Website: walmart
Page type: account-selection
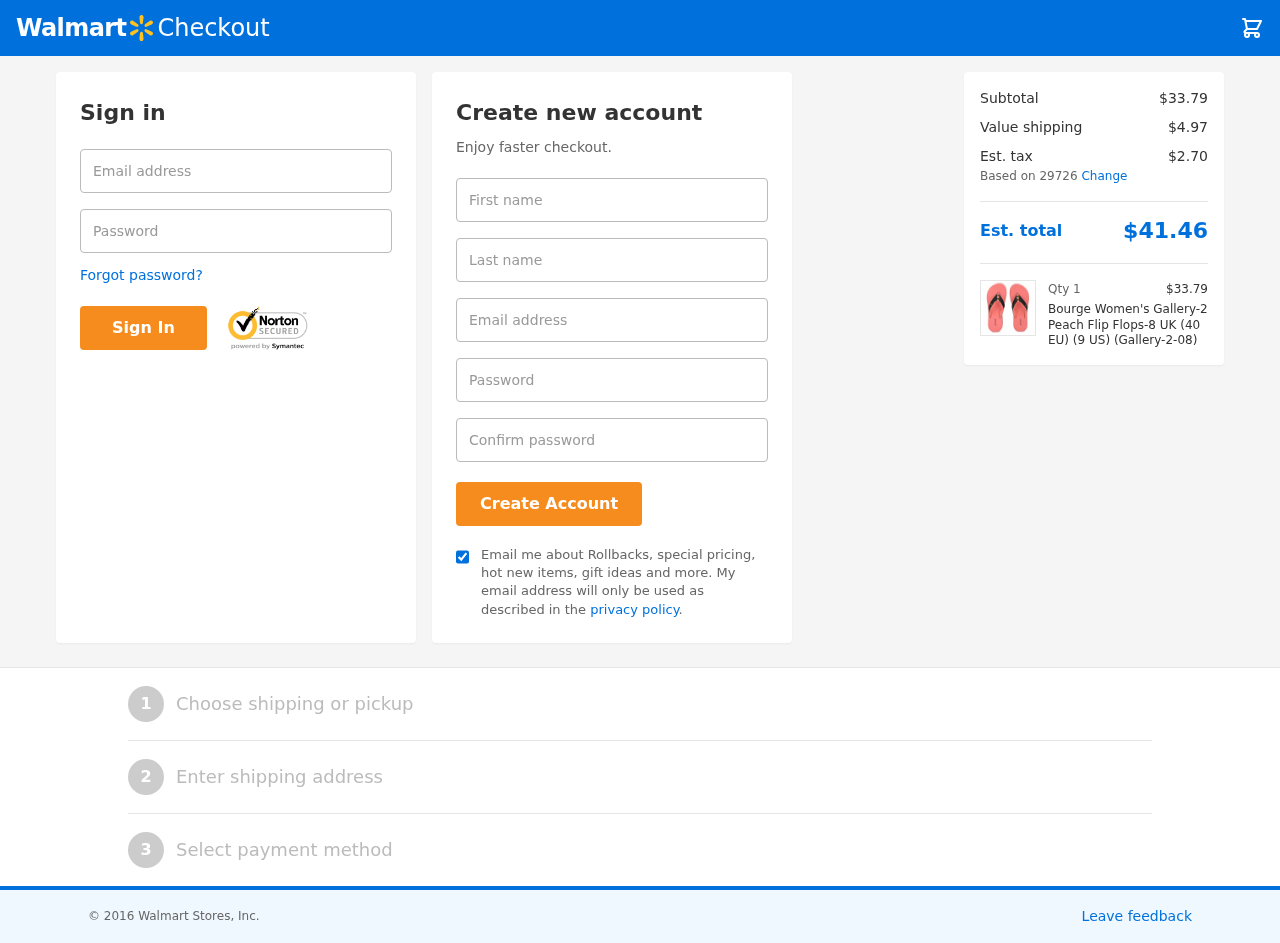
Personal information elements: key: PII_EMAIL
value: carla_garcia@hotmail.com
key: PII_FIRSTNAME
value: Carla
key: PII_LASTNAME
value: Garcia
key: PII_LOGIN_USERNAME
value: carlagarcia71
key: PII_POSTCODE
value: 29726
Product elements: key: PRODUCT1_NAME
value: Bourge Women's Gallery-2 Peach Flip Flops-8 UK (40 EU) (9 US) (Gallery-2-08)
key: PRODUCT1_PRICE
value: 33.79
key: PRODUCT1_QUANTITY
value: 1
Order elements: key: ORDER_SUBTOTAL
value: $33.79
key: ORDER_SHIPPING_COST
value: $4.97
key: ORDER_TAX
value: $2.70
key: ORDER_TOTAL
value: $41.46